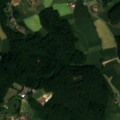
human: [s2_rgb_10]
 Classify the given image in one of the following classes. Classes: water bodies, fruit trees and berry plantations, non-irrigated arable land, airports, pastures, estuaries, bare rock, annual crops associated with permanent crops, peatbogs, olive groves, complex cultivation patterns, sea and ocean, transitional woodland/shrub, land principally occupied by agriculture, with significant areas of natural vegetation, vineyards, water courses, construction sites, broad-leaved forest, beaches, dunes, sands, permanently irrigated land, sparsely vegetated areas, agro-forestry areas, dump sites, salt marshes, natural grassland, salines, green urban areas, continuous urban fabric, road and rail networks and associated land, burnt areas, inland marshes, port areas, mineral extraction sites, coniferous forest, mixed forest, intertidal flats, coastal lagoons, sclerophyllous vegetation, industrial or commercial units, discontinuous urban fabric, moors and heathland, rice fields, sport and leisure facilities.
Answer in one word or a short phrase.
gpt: discontinuous urban fabric, non-irrigated arable land, complex cultivation patterns, broad-leaved forest